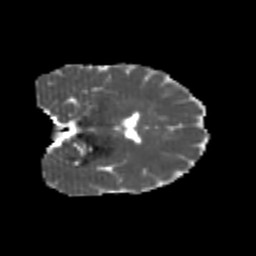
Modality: MD
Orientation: coronal
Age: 23
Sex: female
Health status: healthy
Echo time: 0.074 s